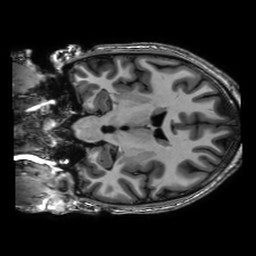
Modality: T1w
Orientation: coronal
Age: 23
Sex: male
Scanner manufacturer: philips
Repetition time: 0.008095 s
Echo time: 0.00373 s